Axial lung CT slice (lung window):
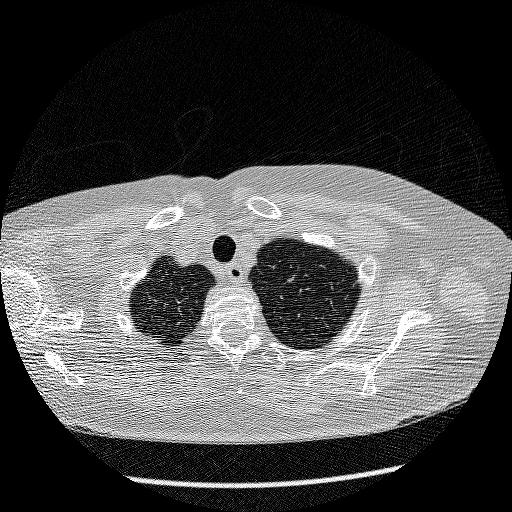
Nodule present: no